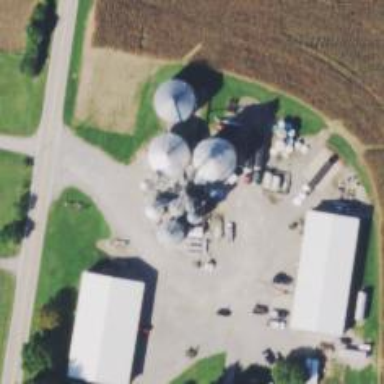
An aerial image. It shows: Silo.